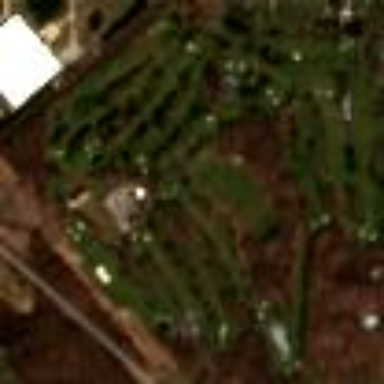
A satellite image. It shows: Golf course surrounded by greenery.